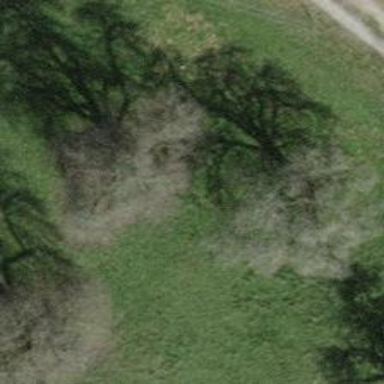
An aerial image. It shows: Agricultural area with deciduous broadleaved trees.